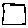
Label: square